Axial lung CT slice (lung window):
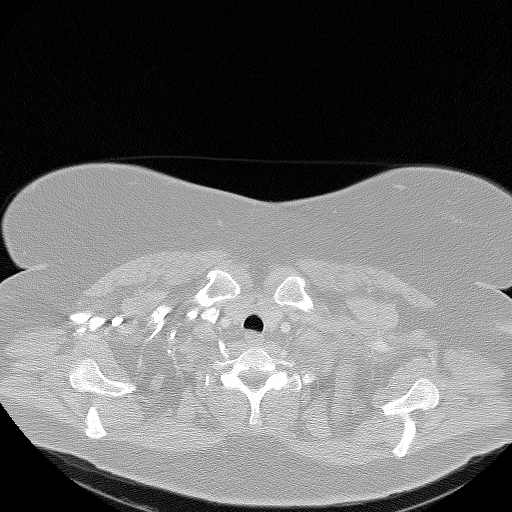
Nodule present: no